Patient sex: M
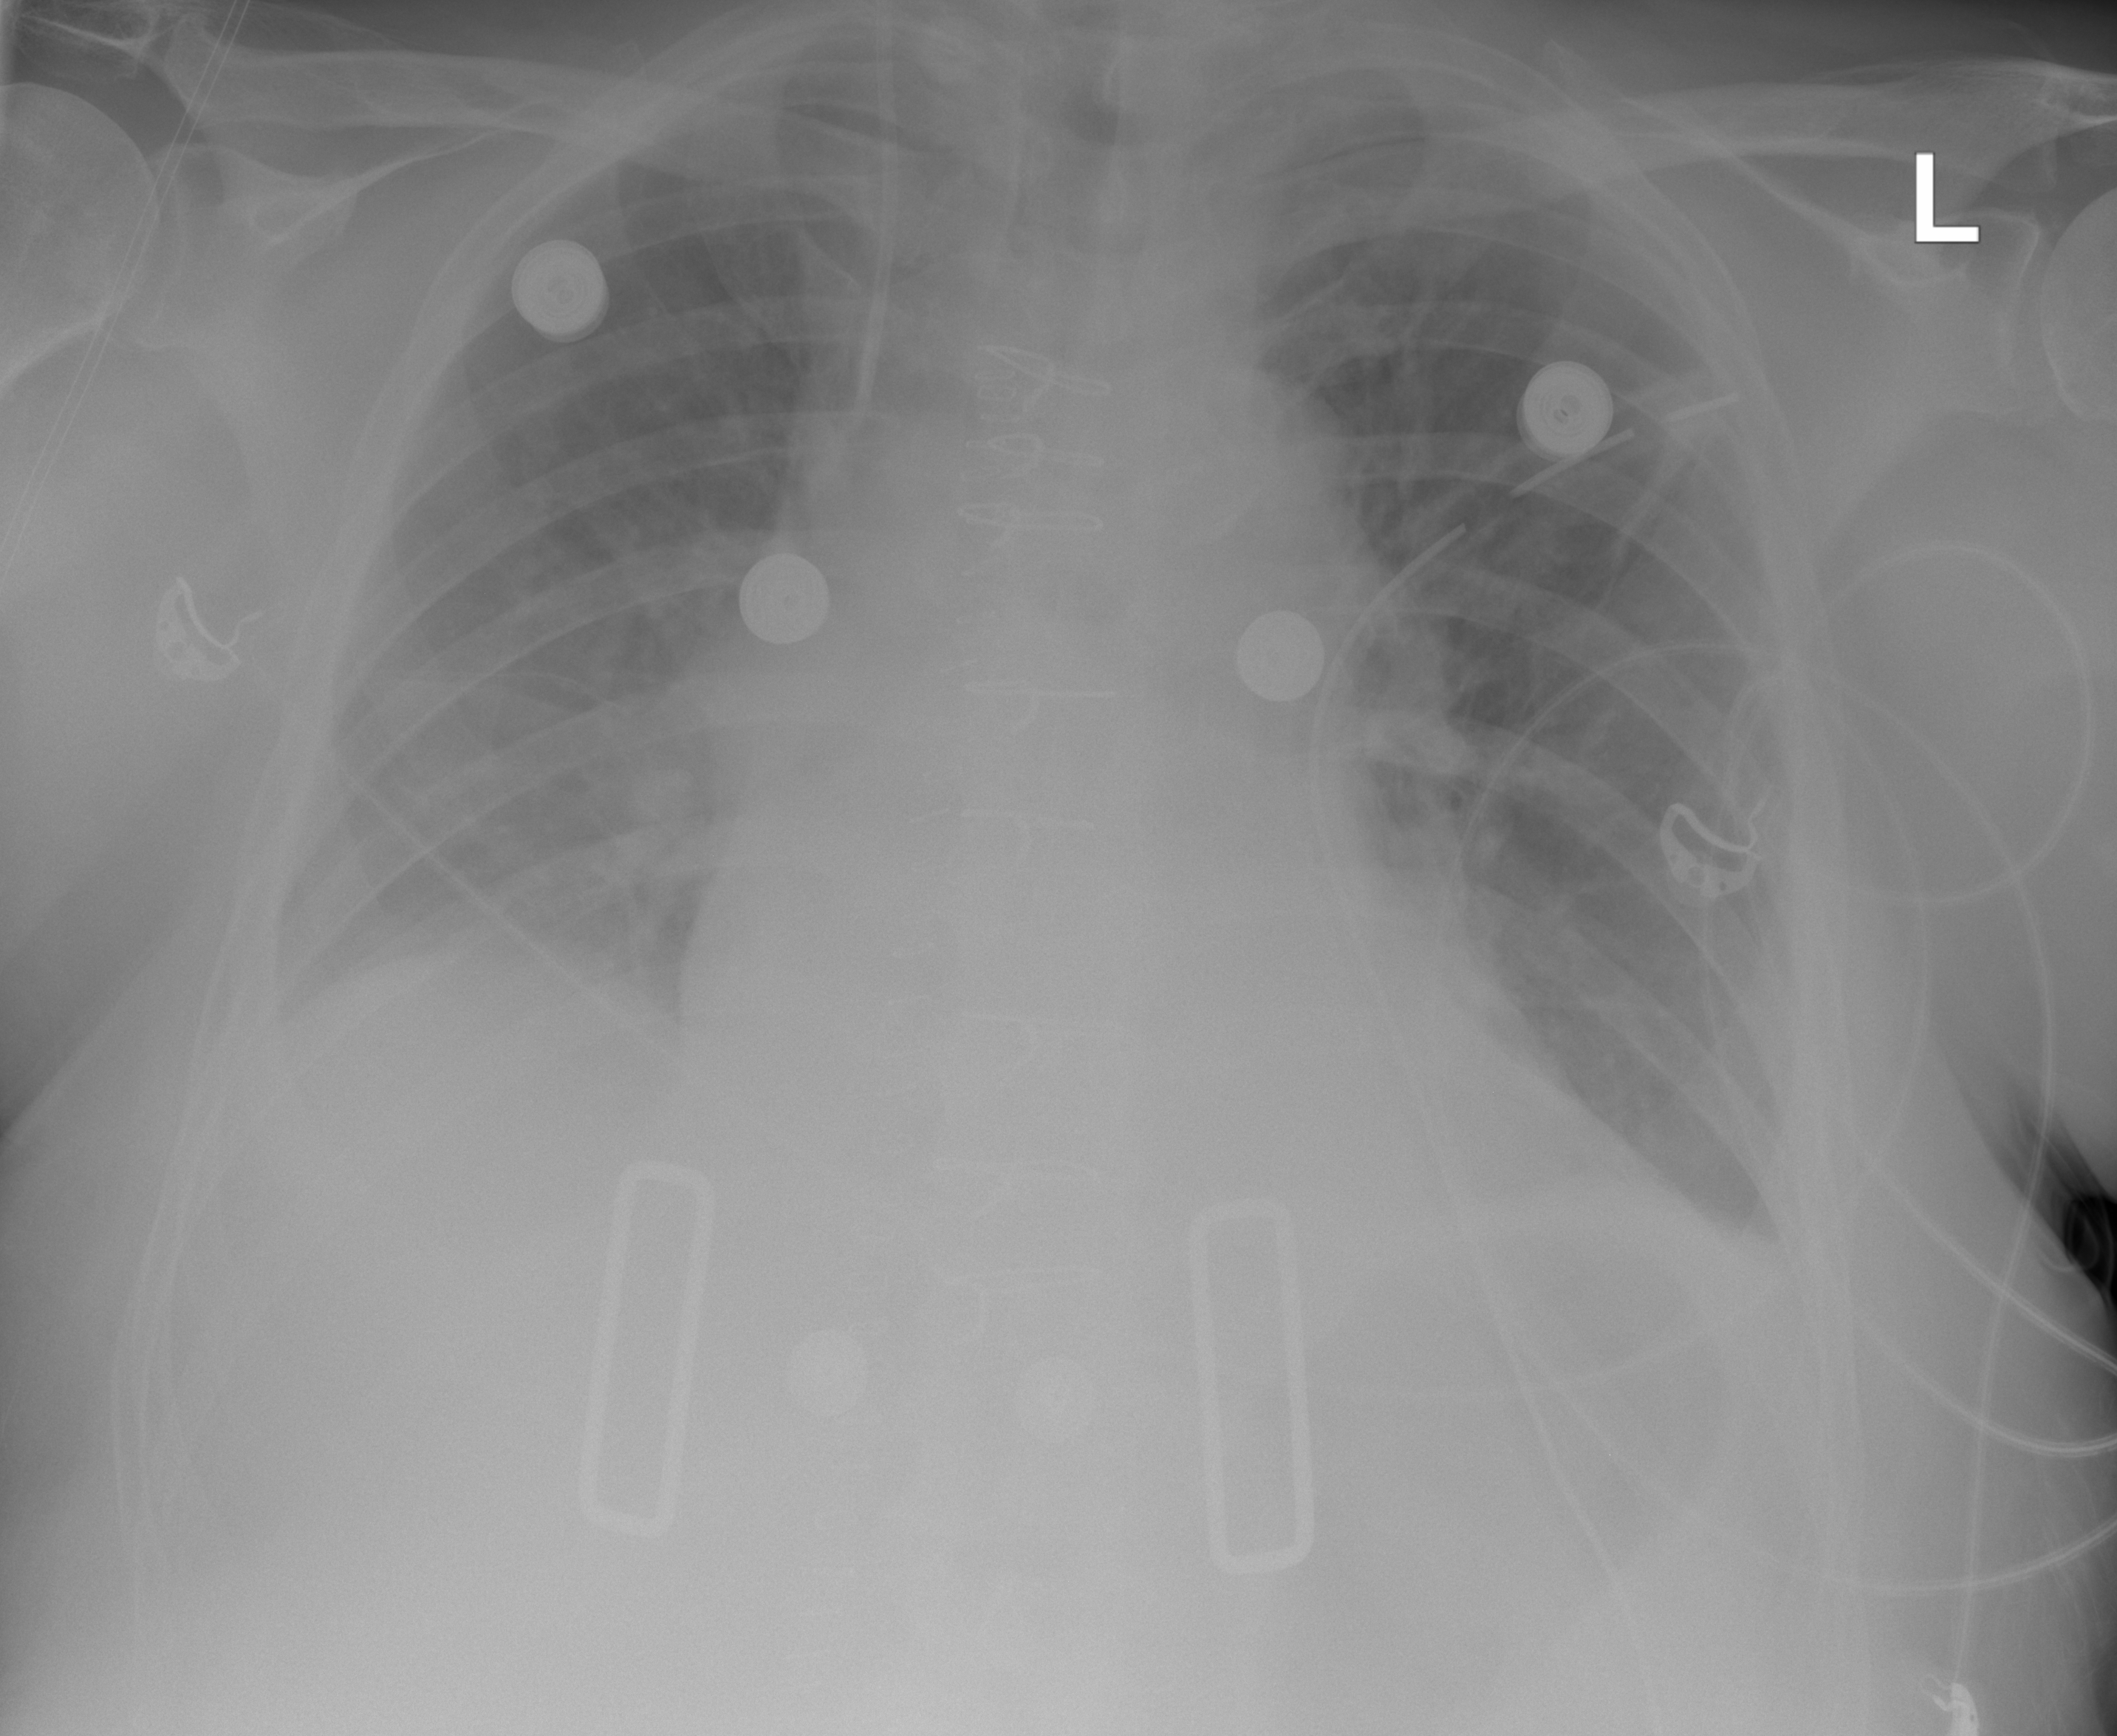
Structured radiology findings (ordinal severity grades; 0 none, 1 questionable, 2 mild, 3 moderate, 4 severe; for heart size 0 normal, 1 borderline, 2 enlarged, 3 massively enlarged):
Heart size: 0
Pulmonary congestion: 2
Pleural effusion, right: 2
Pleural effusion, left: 2
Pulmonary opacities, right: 0
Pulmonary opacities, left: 0
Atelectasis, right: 0
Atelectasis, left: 2